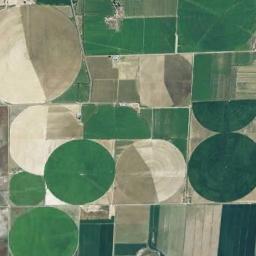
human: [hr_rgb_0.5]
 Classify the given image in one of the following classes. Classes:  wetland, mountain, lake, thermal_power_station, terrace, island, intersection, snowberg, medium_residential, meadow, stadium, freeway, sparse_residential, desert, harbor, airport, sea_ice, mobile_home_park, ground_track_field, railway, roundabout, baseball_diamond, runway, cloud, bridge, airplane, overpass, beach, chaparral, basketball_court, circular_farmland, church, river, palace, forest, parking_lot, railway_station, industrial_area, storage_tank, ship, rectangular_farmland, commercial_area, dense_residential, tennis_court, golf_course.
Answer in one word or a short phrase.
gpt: circular_farmland